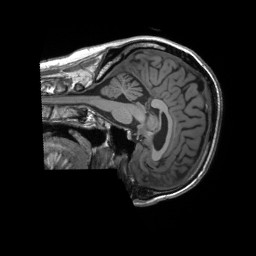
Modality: T1w
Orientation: sagittal
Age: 55
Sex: male
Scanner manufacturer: siemens
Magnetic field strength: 3 T
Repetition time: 2.3 s
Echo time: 0.00232 s